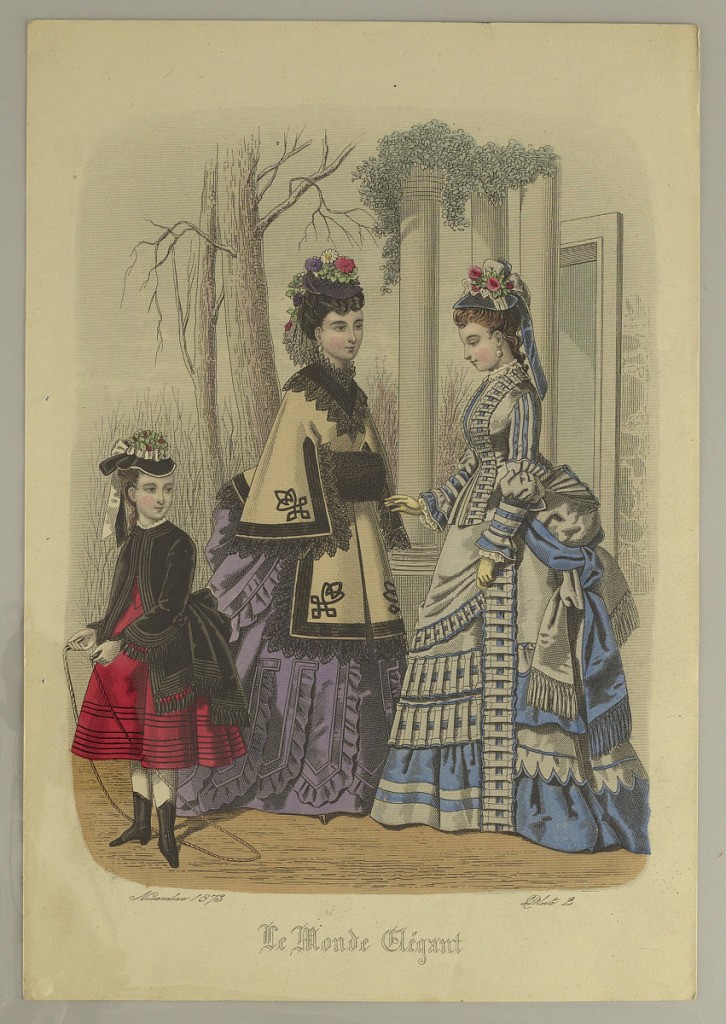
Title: Fashion Plate from Le Monde Elégant
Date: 1873
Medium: Engraving, brush and watercolor on paper
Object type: Print
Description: Girl at left in red and black, holding a jumprope. Woman, center, in a violet dress and cream coat with black lace. Woman at right in gray and blue. Title and date below.